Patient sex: M
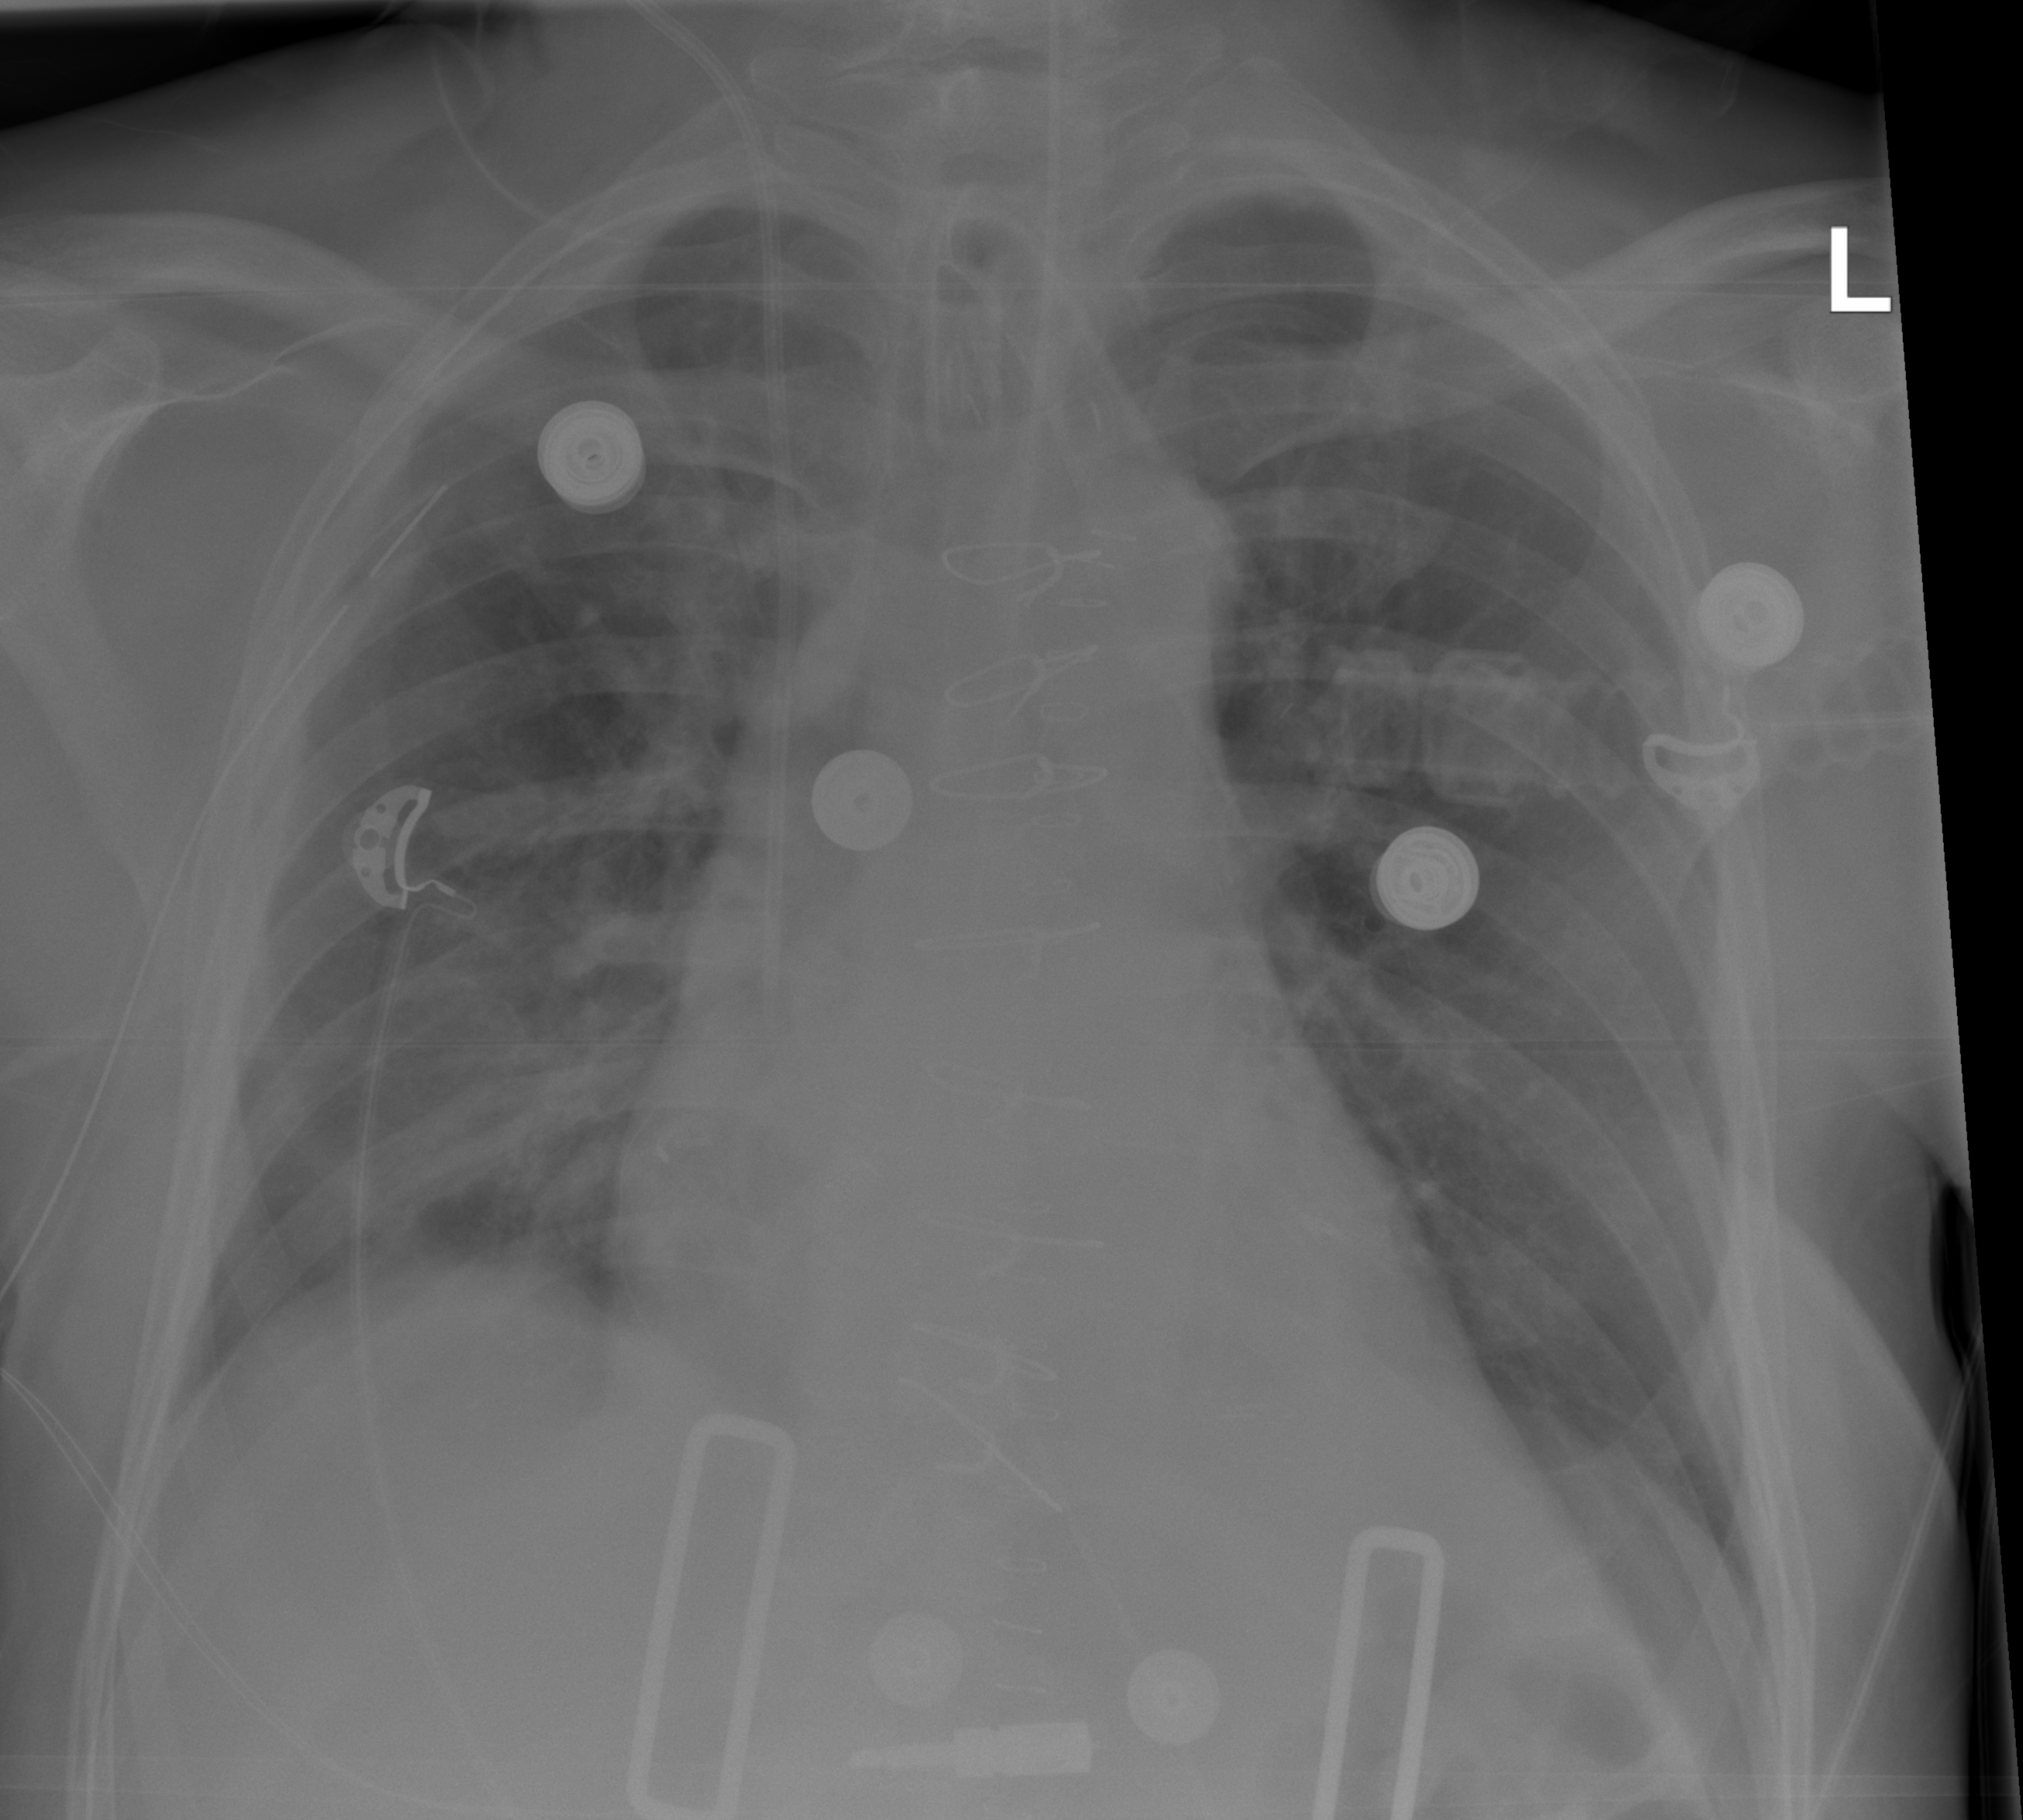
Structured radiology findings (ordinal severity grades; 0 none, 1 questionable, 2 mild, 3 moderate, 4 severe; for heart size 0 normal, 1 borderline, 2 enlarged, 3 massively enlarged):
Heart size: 1
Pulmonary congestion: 2
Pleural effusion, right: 0
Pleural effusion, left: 0
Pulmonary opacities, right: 0
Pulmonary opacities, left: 0
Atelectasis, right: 2
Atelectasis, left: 0